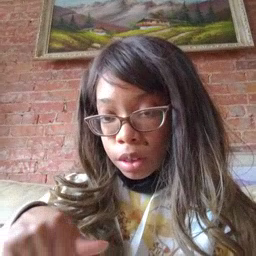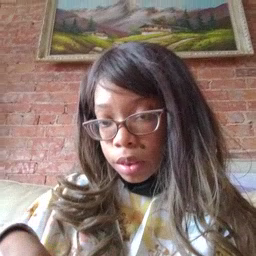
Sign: puzzle